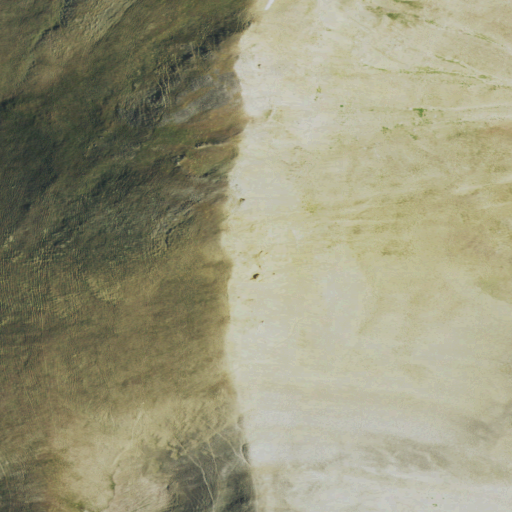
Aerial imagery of mountain in Wyoming named Joseph Peak containing shrub, grassland, and barren land